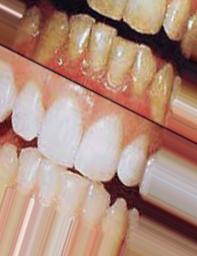
Condition: Tooth Discoloration